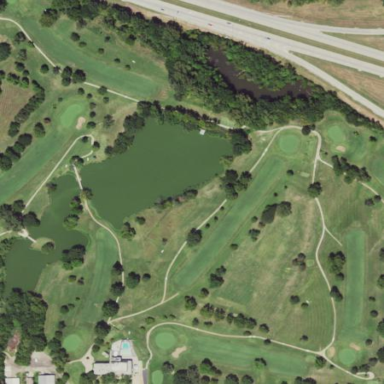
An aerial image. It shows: Golf course.